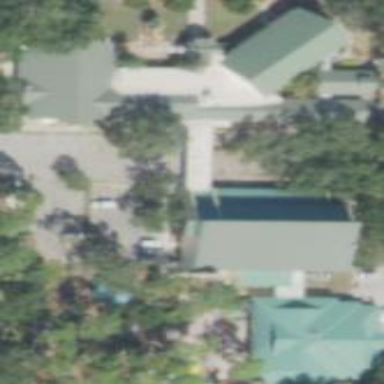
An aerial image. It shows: Building that is place of worship.